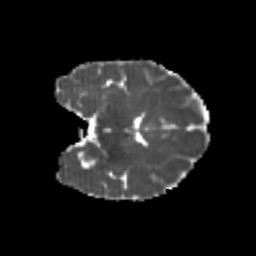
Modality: MD
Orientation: coronal
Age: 21
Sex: female
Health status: healthy
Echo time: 0.074 s